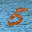
Label: 5